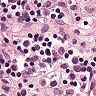
Metastatic tissue present: no